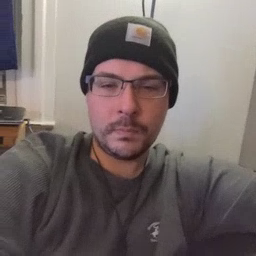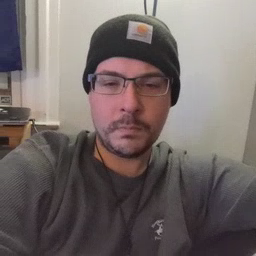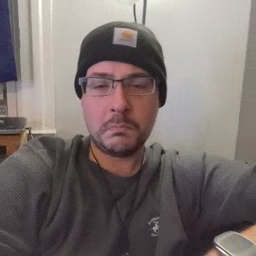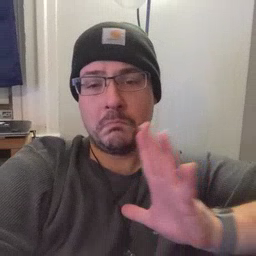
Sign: fine